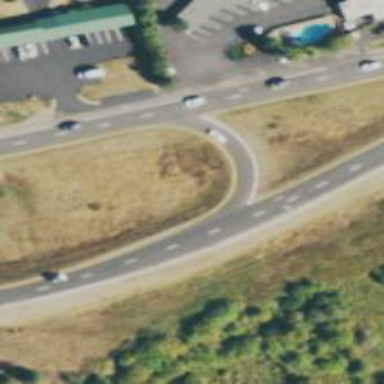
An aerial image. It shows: Primary link road with top-quality asphalt surface.